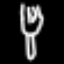
Label: fork